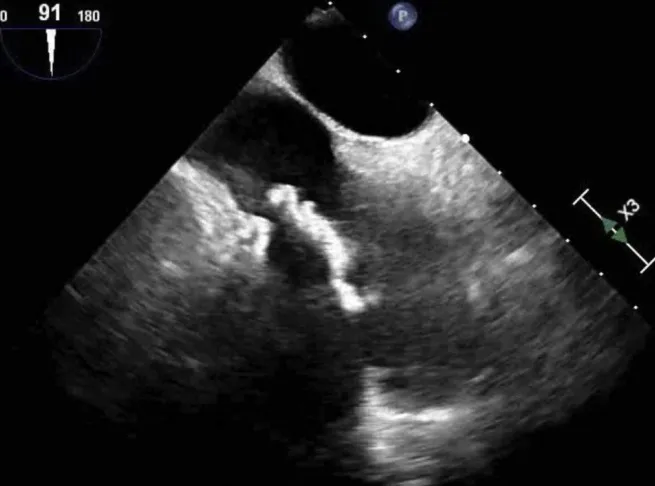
The mass in the patient's right atrium intraoperatively by echocardiography.
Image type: radiology (ultrasound)